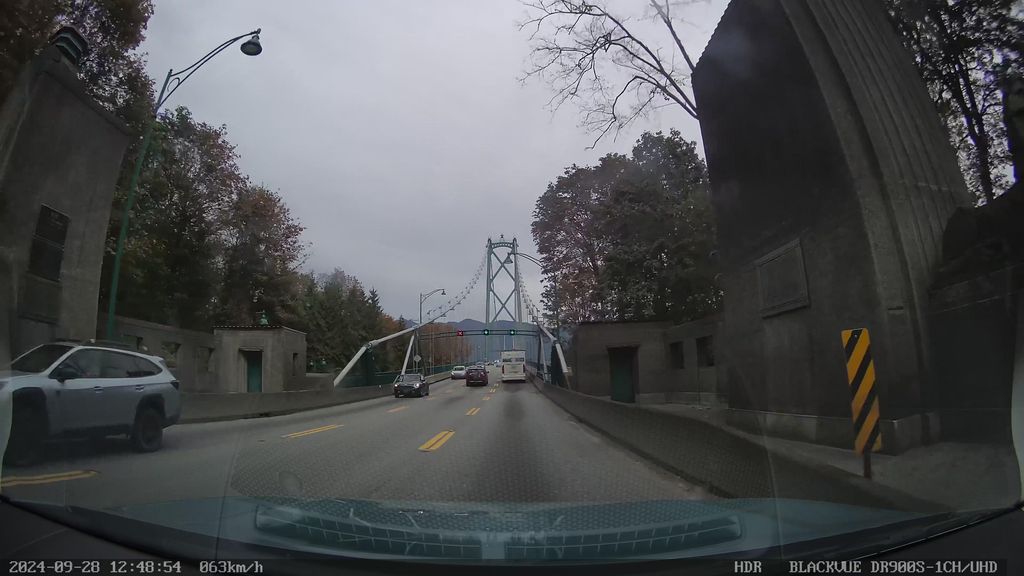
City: vancouver